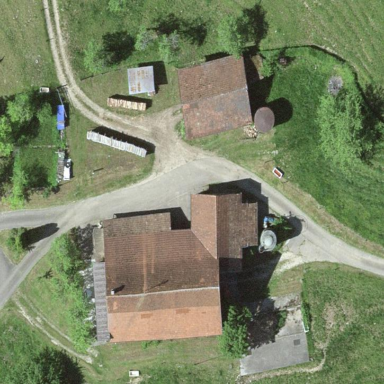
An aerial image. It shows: Farmyard area.